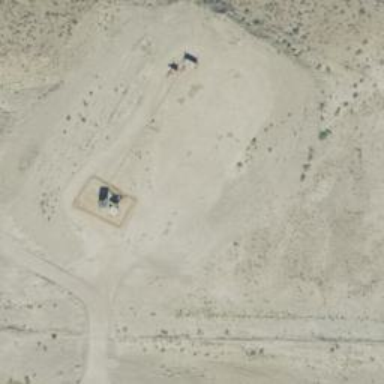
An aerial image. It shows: Petroleum well.